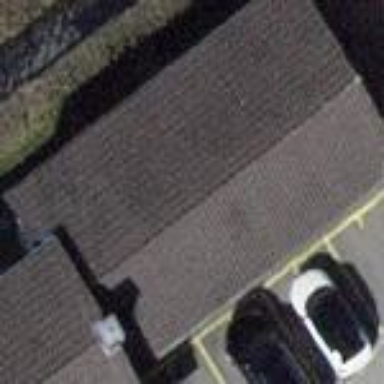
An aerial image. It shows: Garage building.